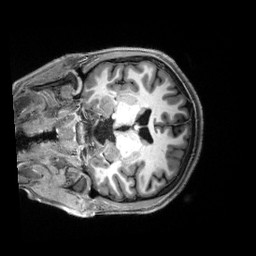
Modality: T1w
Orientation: coronal
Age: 20
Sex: female
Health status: healthy
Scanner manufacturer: siemens
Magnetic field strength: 3 T
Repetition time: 2.5 s
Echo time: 0.00222 s